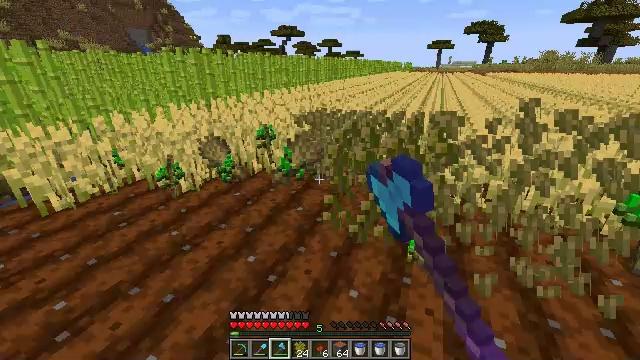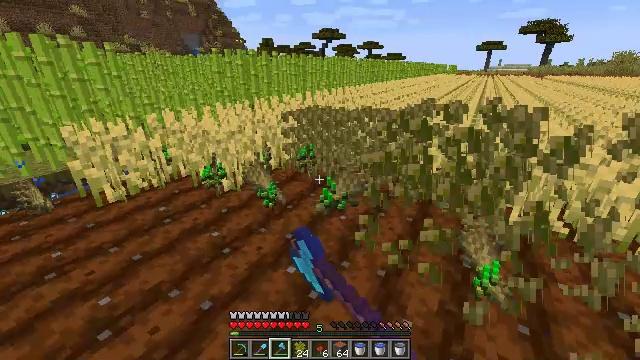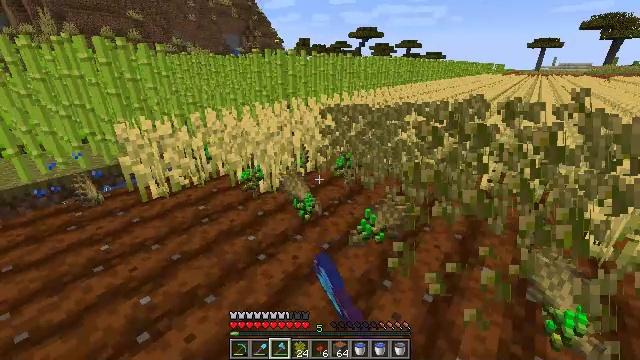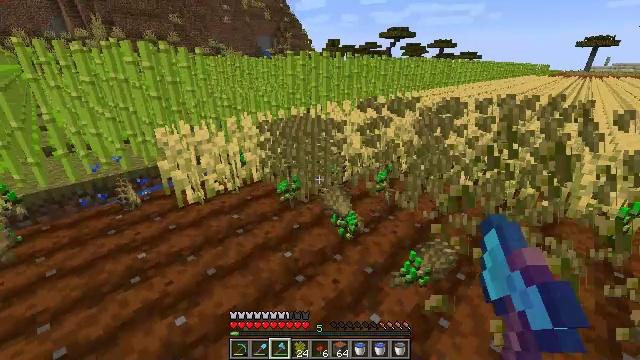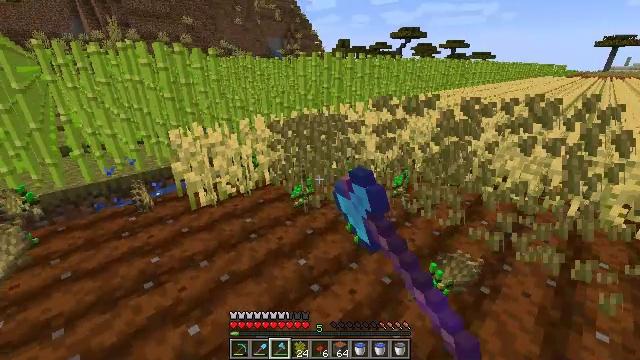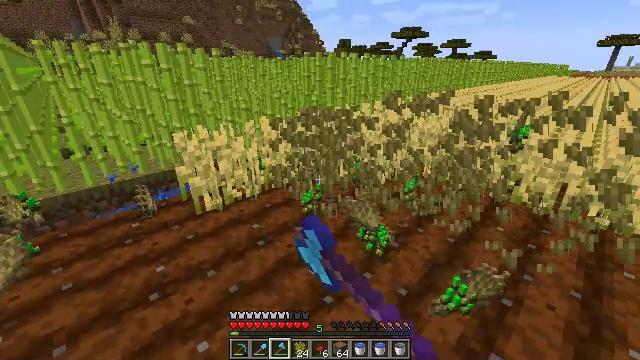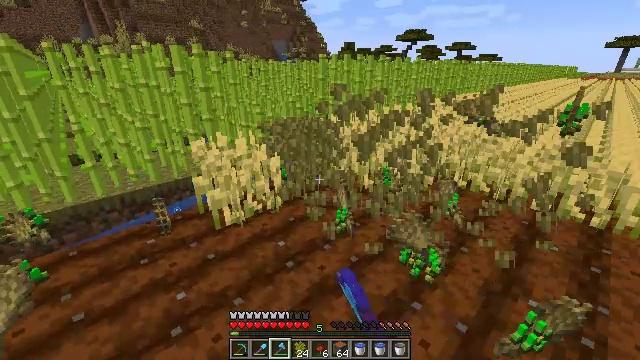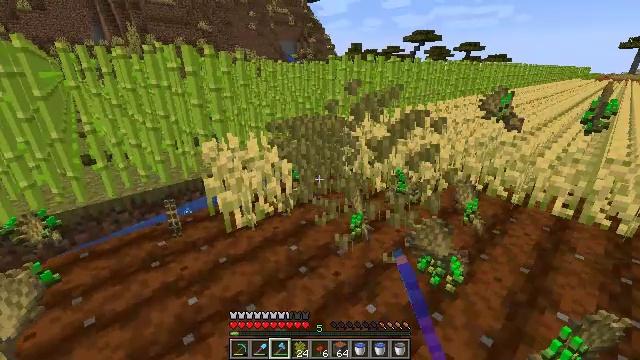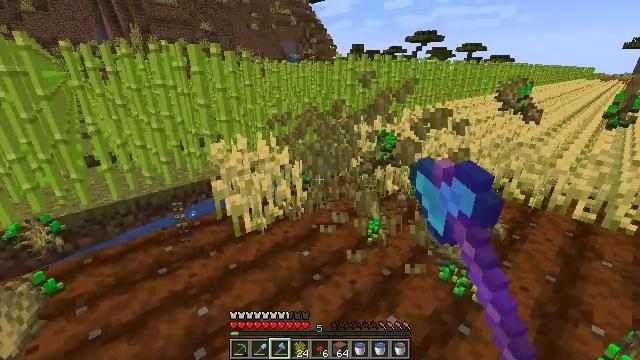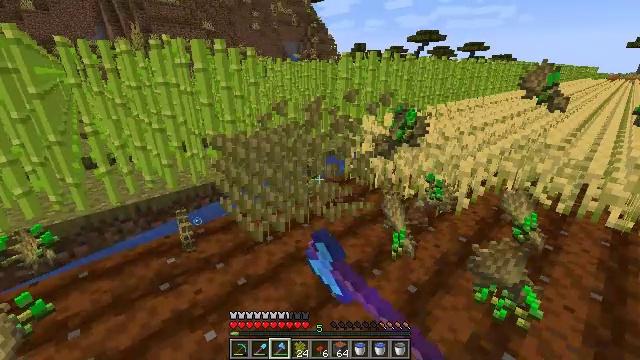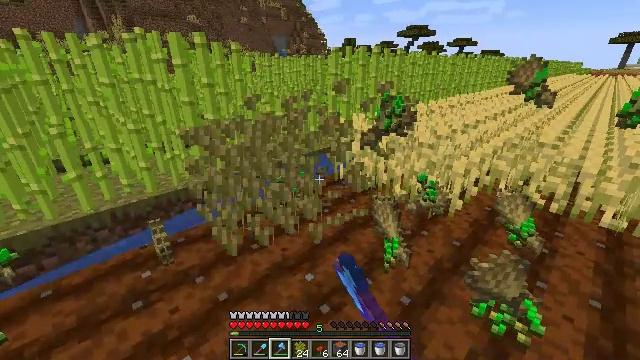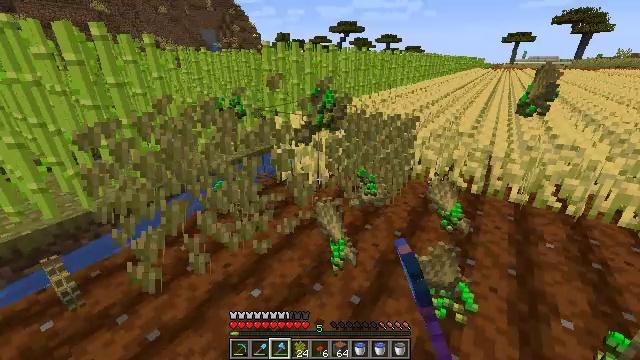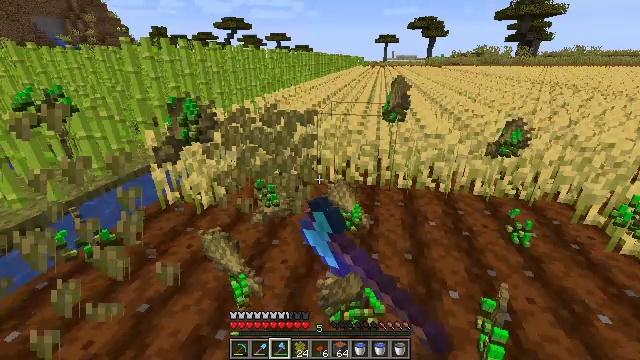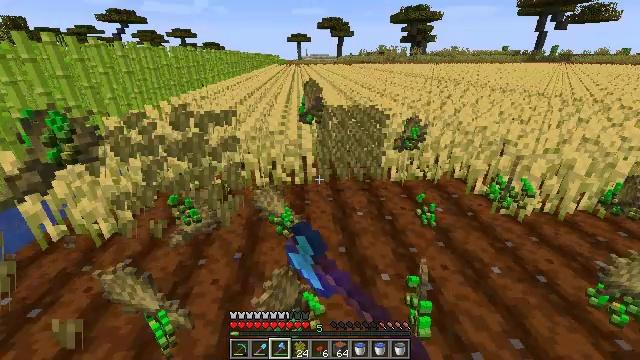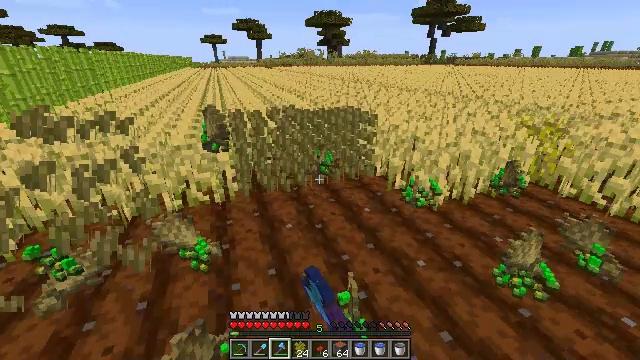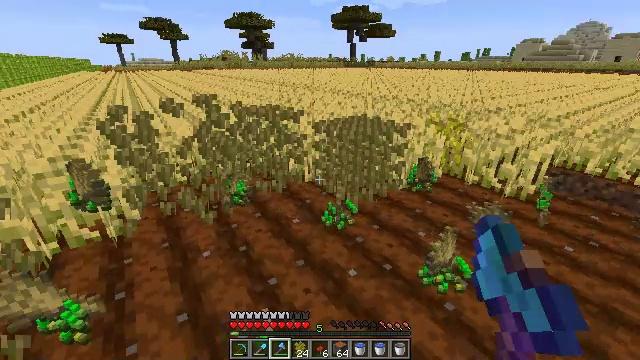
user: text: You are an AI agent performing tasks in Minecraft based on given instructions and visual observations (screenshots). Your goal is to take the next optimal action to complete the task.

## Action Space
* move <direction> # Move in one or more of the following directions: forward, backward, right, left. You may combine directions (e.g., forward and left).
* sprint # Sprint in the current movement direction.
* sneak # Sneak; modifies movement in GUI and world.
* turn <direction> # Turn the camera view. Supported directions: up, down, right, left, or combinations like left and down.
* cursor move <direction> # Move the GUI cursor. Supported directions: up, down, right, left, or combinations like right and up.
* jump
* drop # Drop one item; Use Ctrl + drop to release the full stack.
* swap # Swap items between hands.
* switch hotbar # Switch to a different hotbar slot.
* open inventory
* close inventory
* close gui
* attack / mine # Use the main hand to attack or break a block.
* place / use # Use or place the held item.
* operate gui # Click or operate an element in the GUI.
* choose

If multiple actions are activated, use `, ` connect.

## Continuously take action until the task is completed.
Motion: motion action
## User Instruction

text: Collect wheat crops.
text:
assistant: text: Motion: move forward and move left, turn left, attack / mine
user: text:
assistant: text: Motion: move forward and move left, turn left, attack / mine
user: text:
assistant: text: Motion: move forward and move left, turn left, attack / mine
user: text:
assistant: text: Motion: move forward and move left, turn left, attack / mine
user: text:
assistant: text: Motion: move forward and move left, attack / mine
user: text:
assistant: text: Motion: move forward and move left, attack / mine
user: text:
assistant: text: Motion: move forward and move left, turn left, attack / mine
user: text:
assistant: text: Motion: move forward and move left, attack / mine
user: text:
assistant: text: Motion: move forward and move right, attack / mine
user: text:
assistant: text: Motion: move forward and move right, turn right, attack / mine
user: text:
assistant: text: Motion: move forward and move right, turn right, attack / mine
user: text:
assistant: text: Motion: move forward and move right, turn right, attack / mine
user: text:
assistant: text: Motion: move forward and move right, turn right, attack / mine
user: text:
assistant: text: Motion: move forward and move right, turn right, attack / mine
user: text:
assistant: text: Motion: move forward and move right, turn right, attack / mine
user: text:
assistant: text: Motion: move forward and move right, turn right, attack / mine
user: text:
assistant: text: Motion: move forward and move right, turn right, attack / mine
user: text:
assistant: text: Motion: move forward and move right, turn right, attack / mine
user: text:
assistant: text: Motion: move forward and move right, turn right, attack / mine
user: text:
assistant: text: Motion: move forward and move right, turn right, attack / mine
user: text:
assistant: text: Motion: move forward and move right, turn right, attack / mine
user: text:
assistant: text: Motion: move forward and move right, attack / mine
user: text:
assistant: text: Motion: move forward and move right, turn left, attack / mine
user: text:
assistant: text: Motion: move forward and move left, turn left, attack / mine
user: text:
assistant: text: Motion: move forward and move left, turn left, attack / mine
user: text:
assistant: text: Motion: move forward and move left, turn left, attack / mine
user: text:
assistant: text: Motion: move forward and move left, turn left, attack / mine
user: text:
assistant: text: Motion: move forward and move left, turn left, attack / mine
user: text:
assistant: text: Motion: move forward and move left, turn left, attack / mine
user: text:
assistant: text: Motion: move forward and move left, turn left, attack / mine